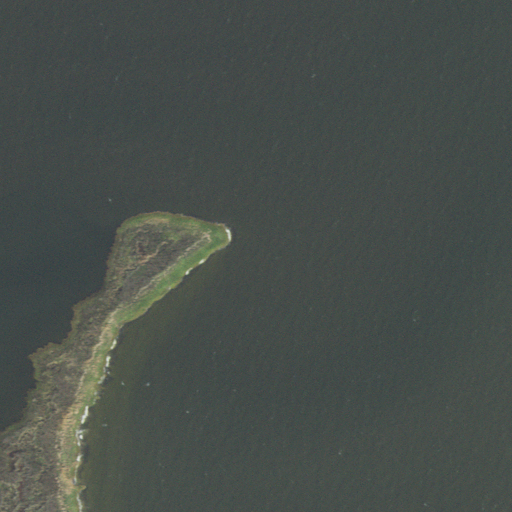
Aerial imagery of cape in North Carolina named Big Fishing Point containing open water and herbaceous wetlands